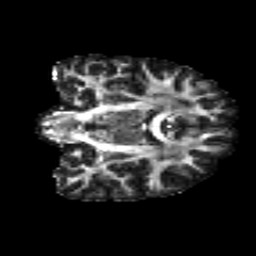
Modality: FA
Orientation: coronal
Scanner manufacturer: siemens
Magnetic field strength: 3 T
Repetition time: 4.16 s
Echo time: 0.0806 s